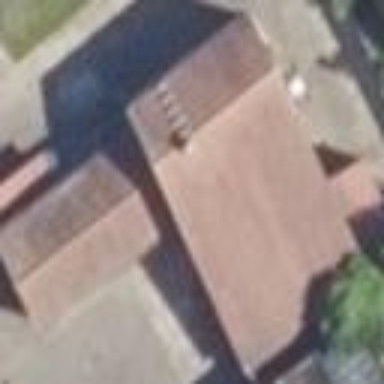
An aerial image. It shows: Terrace building.